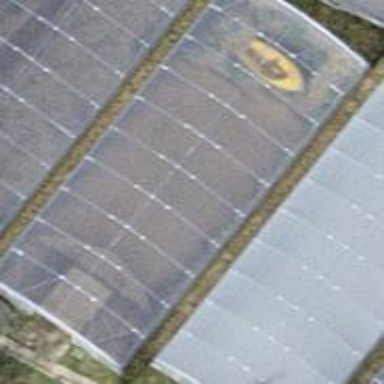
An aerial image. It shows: Greenhouse.